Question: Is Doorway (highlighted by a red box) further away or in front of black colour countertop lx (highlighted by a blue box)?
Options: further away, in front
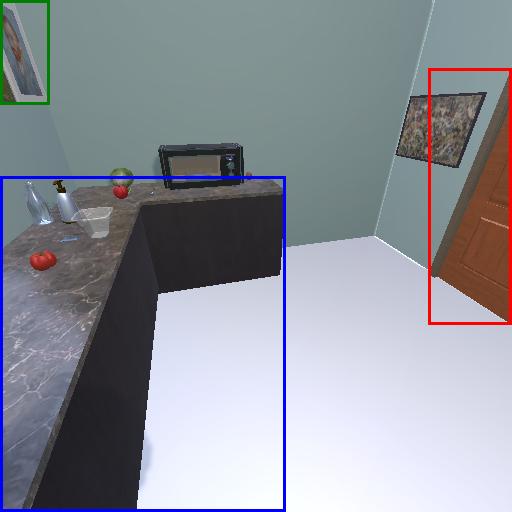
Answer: further away